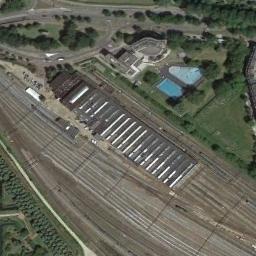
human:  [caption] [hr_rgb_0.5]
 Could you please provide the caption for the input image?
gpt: The railway station is next to some trees and grass .

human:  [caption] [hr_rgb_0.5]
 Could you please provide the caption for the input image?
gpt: There are many trees near the railway station .

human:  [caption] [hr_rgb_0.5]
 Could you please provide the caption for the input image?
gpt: There is a fully equipped railway station in the suburbs .

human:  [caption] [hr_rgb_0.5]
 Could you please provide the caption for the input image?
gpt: The railway station has lots of railways and a building and a house is next to the railway station .

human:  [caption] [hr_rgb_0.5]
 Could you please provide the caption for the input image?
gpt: There are some green bushes and meadows beside the railway station .